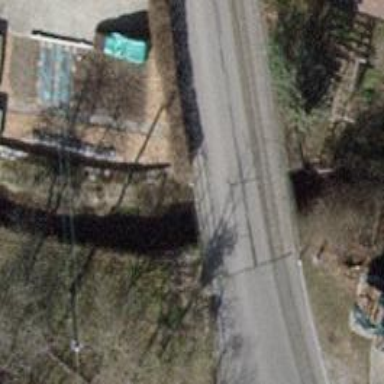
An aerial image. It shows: Tertiary road on asphalt surface that goes over bridge. There are no sidewalks.